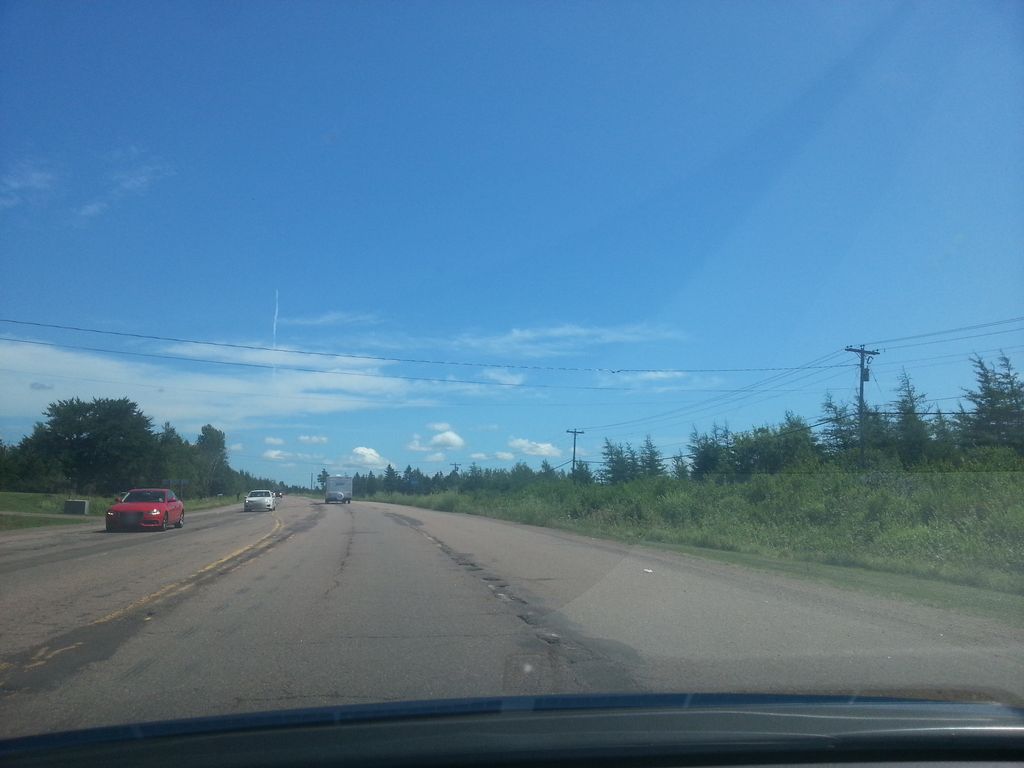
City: charlottetown